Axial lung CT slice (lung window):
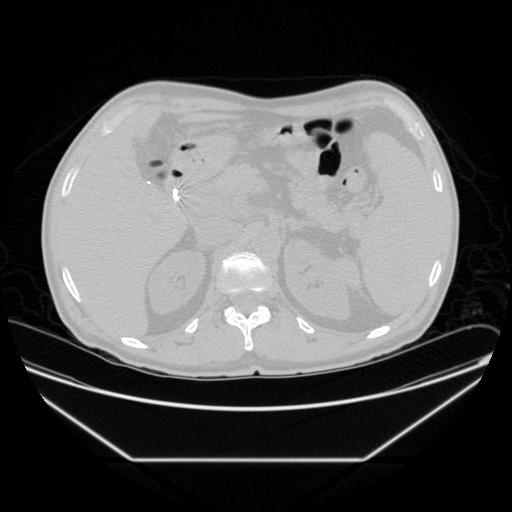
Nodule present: no